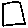
Label: square